Field crop: tomato
Growth stage: 1
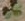
Species: solanum